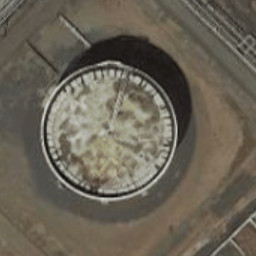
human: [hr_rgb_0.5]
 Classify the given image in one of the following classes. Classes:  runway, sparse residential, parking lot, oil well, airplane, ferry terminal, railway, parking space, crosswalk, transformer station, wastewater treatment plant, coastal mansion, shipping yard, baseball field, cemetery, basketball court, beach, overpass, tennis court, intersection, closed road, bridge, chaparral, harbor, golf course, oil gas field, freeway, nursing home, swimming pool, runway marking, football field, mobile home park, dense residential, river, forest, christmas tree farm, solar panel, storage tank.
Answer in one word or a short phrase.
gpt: storage tank